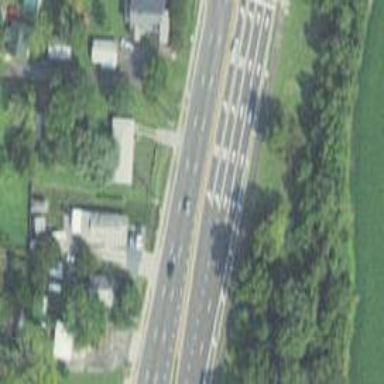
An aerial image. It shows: Primary highway.